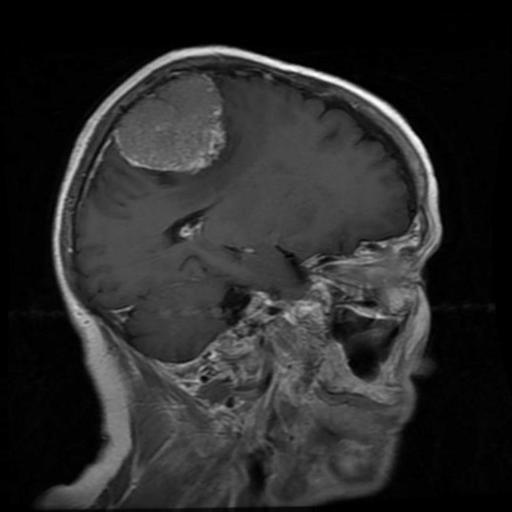
Label: meningioma